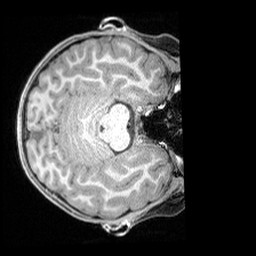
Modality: T1w
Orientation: axial
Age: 9
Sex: female
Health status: ill
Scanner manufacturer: siemens
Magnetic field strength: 3 T
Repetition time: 1.6 s
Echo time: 0.00179 s